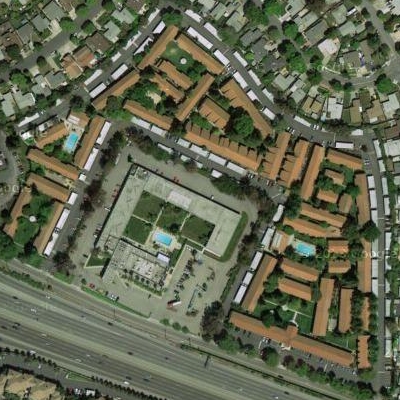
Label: fResident